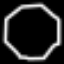
Label: octagon